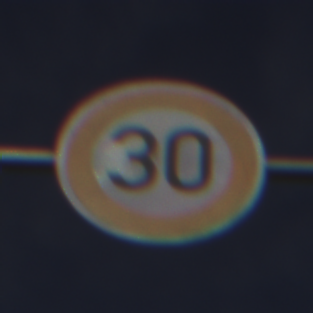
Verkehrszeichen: Geschwindigkeit30
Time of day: MorningAfternoon
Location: Outdoor (RoadRail)
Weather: PartlyCloudy
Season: NotSpecified
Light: Natural